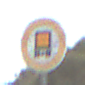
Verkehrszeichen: VerbotKennzeichnungspflichtigeKraftfahrzeugeGefaehrlicheGueter
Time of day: Midday
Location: Outdoor (Nature)
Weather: Overcast
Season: NotSpecified
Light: Natural